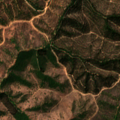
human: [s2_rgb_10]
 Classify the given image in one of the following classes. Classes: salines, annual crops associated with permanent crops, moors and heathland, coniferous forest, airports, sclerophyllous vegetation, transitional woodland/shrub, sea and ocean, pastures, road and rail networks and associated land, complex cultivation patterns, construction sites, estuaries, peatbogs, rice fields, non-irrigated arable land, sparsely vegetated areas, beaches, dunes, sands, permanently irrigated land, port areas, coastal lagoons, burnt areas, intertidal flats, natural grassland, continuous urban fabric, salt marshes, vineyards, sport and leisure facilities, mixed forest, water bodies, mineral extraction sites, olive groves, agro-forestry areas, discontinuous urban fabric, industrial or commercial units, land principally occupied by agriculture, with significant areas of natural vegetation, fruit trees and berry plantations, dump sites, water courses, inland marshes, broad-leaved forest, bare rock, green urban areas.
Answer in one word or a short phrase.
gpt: broad-leaved forest, transitional woodland/shrub